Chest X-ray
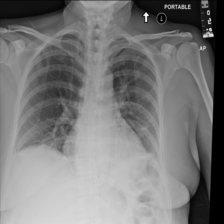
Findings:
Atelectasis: negative
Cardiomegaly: negative
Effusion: positive
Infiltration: negative
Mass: negative
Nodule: negative
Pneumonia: negative
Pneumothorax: negative
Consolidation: negative
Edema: negative
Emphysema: negative
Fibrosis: negative
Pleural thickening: negative
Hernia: negative